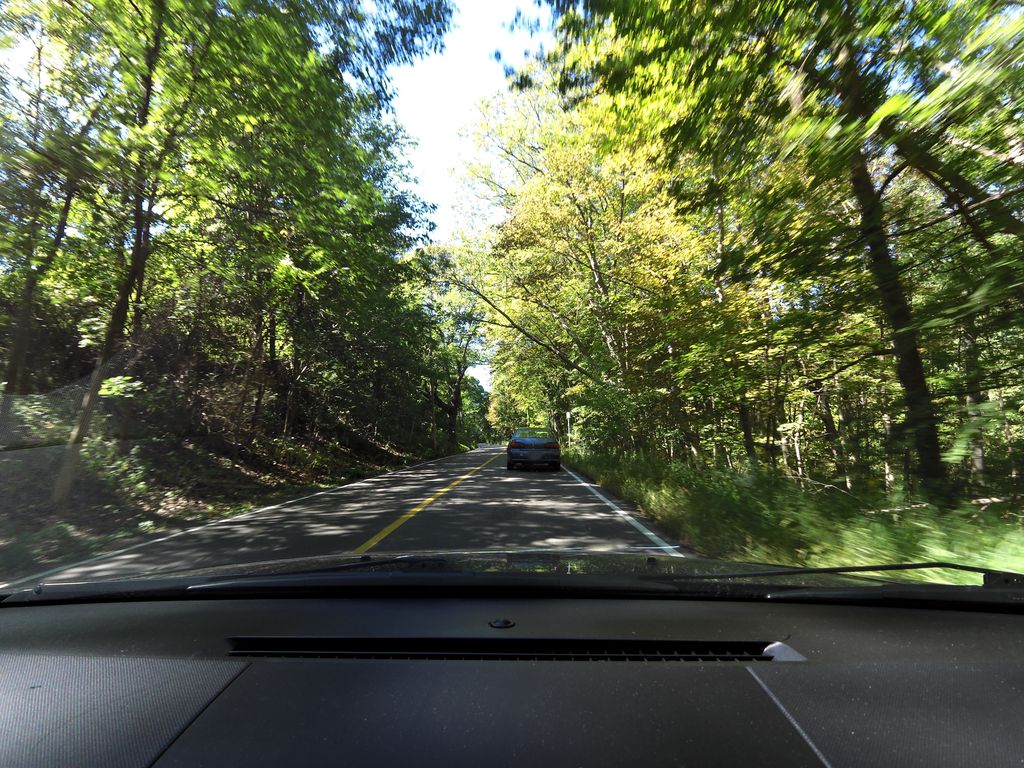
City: hamilton